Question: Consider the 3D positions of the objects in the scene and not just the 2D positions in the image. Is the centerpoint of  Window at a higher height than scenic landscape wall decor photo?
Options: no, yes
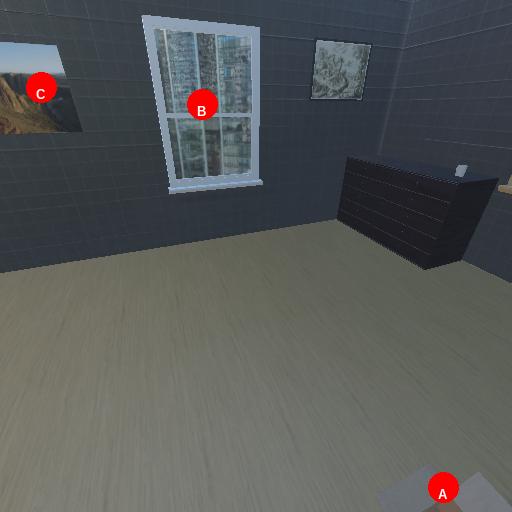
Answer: no